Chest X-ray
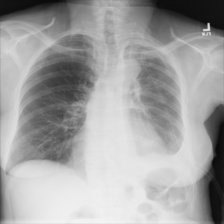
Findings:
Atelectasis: negative
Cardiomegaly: negative
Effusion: positive
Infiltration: negative
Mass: negative
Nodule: negative
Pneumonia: negative
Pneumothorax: negative
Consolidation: negative
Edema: negative
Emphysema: negative
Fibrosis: negative
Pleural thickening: negative
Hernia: negative